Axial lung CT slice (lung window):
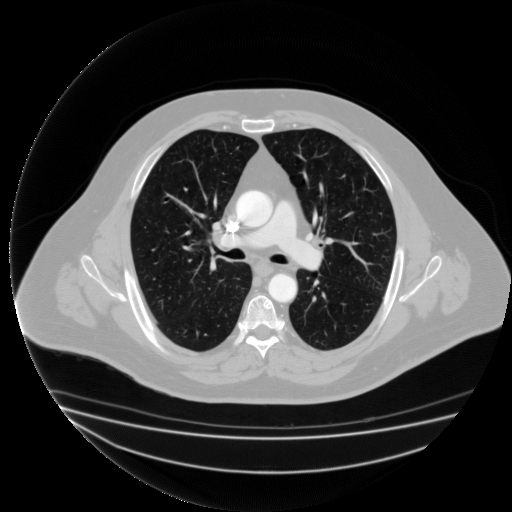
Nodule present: no